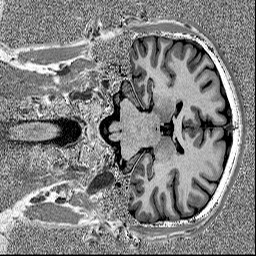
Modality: MP2RAGE
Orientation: coronal
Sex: male